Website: crate-barrel
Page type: delivery-shipping
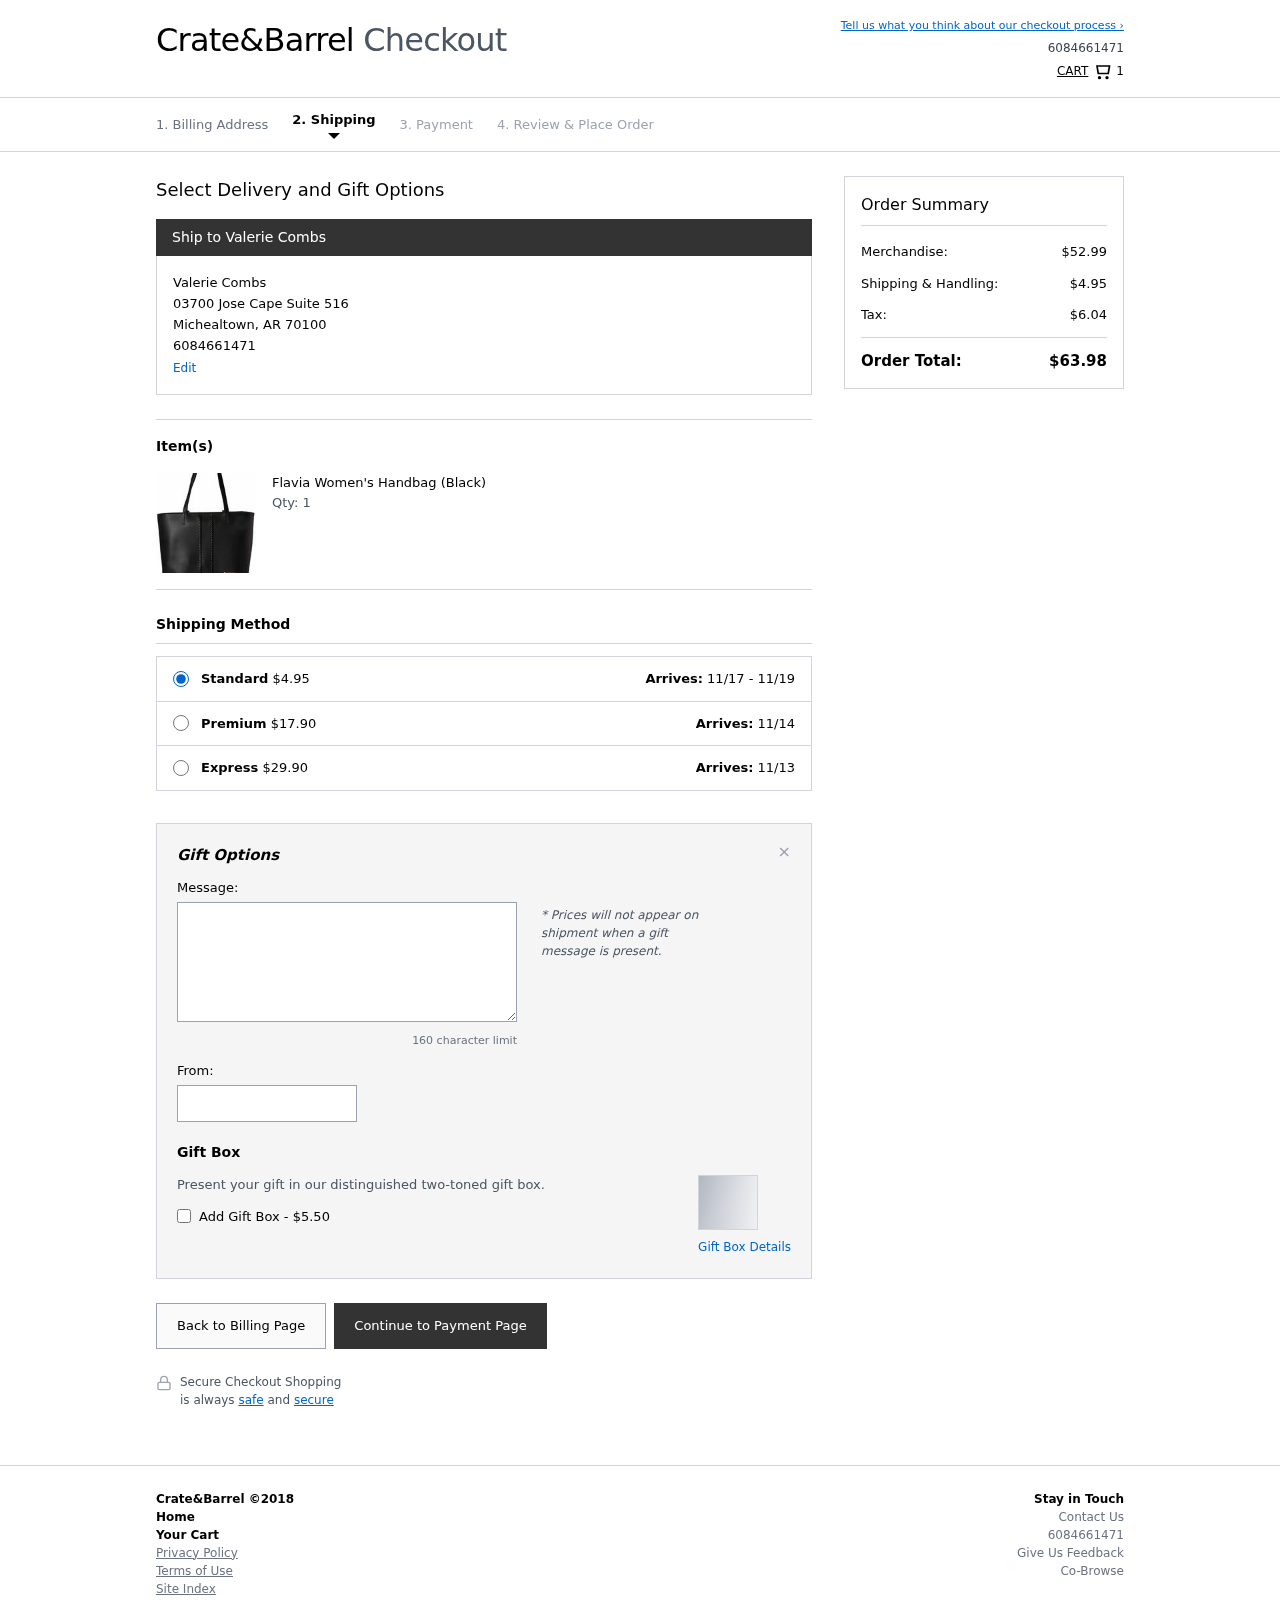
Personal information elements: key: PII_CITY
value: Michealtown
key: PII_FULLNAME
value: Valerie Combs
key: PII_PHONE
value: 6084661471
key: PII_POSTCODE
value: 70100
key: PII_STATE_ABBR
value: AR
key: PII_STREET
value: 03700 Jose Cape Suite 516
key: PII_FIRSTNAME
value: Valerie
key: PII_LASTNAME
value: Combs
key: PII_FULLNAME2
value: Valerie Combs
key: PII_FULLNAME3
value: Valerie Combs
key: PII_FIRSTNAME2
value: Valerie
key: PII_FIRSTNAME3
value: Valerie
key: PII_LASTNAME2
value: Combs
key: PII_LASTNAME3
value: Combs
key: PII_FIRSTNAME_DERIVED
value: Valerie
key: PII_LASTNAME_DERIVED
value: Combs
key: PII_FULLNAME_DERIVED
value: Valerie Combs
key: PII_NAME_FULL_DERIVED
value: Valerie Combs
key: PII_PHONE_LINE
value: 1471
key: PII_PHONE_SUFFIX
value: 1471
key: PII_PHONE2
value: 6084661471
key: PII_PHONE3
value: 6084661471
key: PII_PHONE_NUMERIC
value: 6084661471
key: PII_PHONE_LINE_NUMERIC
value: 1471
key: PII_PHONE_SUFFIX_NUMERIC
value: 1471
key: PII_PHONE2_NUMERIC
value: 6084661471
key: PII_PHONE3_NUMERIC
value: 6084661471
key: PII_PHONE_DIGITS
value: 6084661471
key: PII_PHONE_LAST4
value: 1471
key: PII_GIFT_MESSAGE
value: Happy birthday, Richard! I remembered how much you liked that sleek black bag I showed you, so I thought it would be perfect for you. I hope it adds a little extra sparkle to all your adventures this year! Enjoy your special day!
Valerie
Product elements: key: PRODUCT1_NAME
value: Flavia Women's Handbag (Black)
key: PRODUCT1_QUANTITY
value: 1
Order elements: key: ORDER_NUM_ITEMS
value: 1
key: ORDER_SHIPPING_COST
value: $4.95
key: ORDER_DELIVERY_DATE
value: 11/17 - 11/19
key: PREMIUM_SHIPPING_COST
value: $17.90
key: PREMIUM_DELIVERY_DATE
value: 11/14
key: EXPRESS_SHIPPING_COST
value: $29.90
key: EXPRESS_DELIVERY_DATE
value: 11/13
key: ORDER_SUBTOTAL
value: $52.99
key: ORDER_SHIPPING_COST2
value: $4.95
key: ORDER_TAX
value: $6.04
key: ORDER_TOTAL
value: $63.98